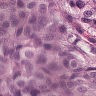
Metastatic tissue present: yes